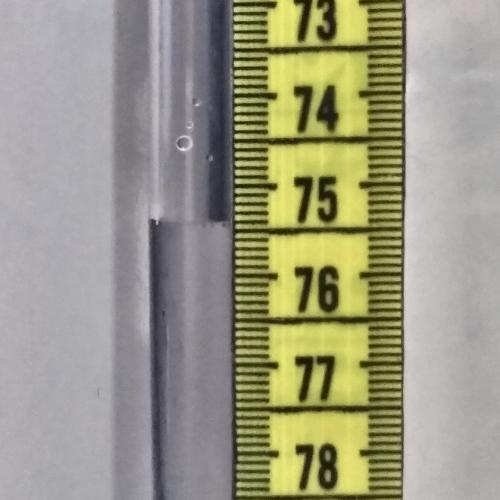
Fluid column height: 75.4 cm